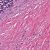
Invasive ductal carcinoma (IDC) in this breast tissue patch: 1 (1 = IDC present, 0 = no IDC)